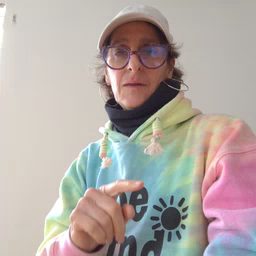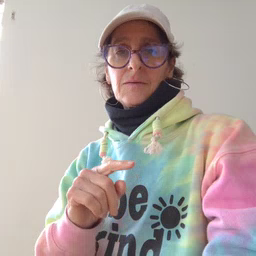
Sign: weus